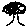
Label: tree